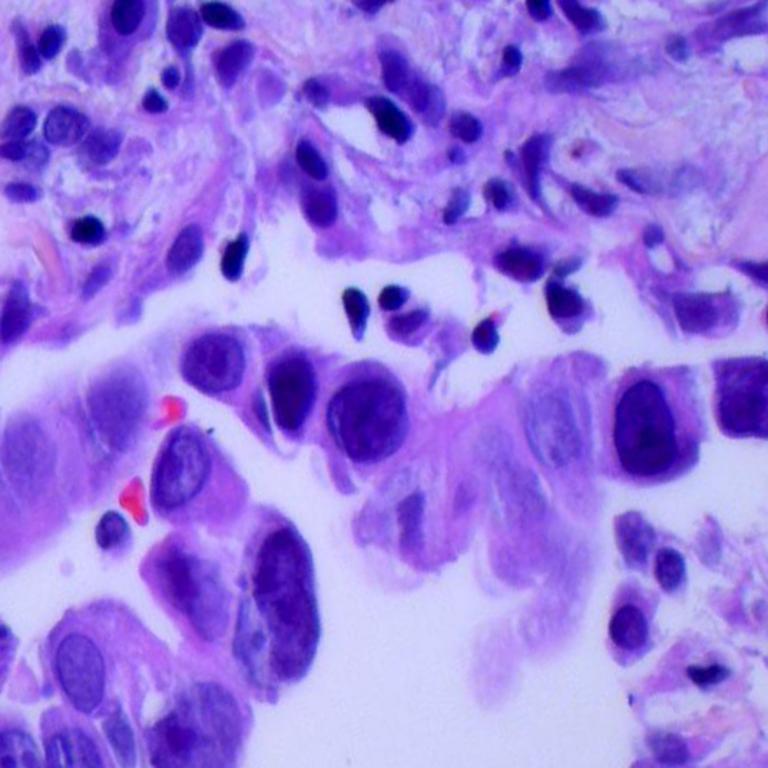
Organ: lung
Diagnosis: adenocarcinomas